Question: I have integrated paypal mobile checkout library in my iOS application and I am able to do transaction in sandbox environment but I want first seller/merchant to login to my application using paypal access like the images below.

I have referred many links for the same .But not getting any idea.
Please help me .
Thanks in advance.
Here are some links:
<URL>
<URL>
<URL>
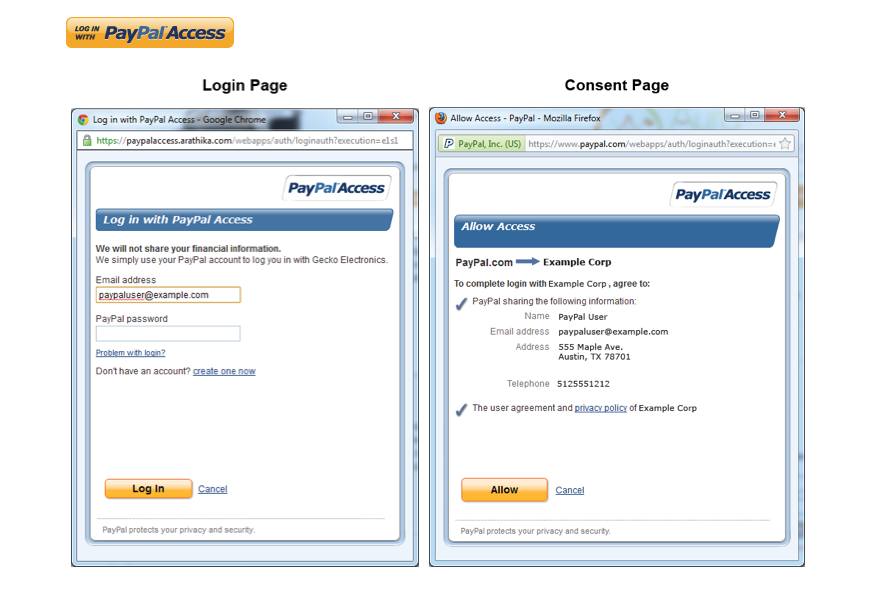
Answer: There is "GetVerifiedStatus" api provided by paypal which is used to check whether user is having correct paypal email address .I have solved it using the link below:
<URL>